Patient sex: M
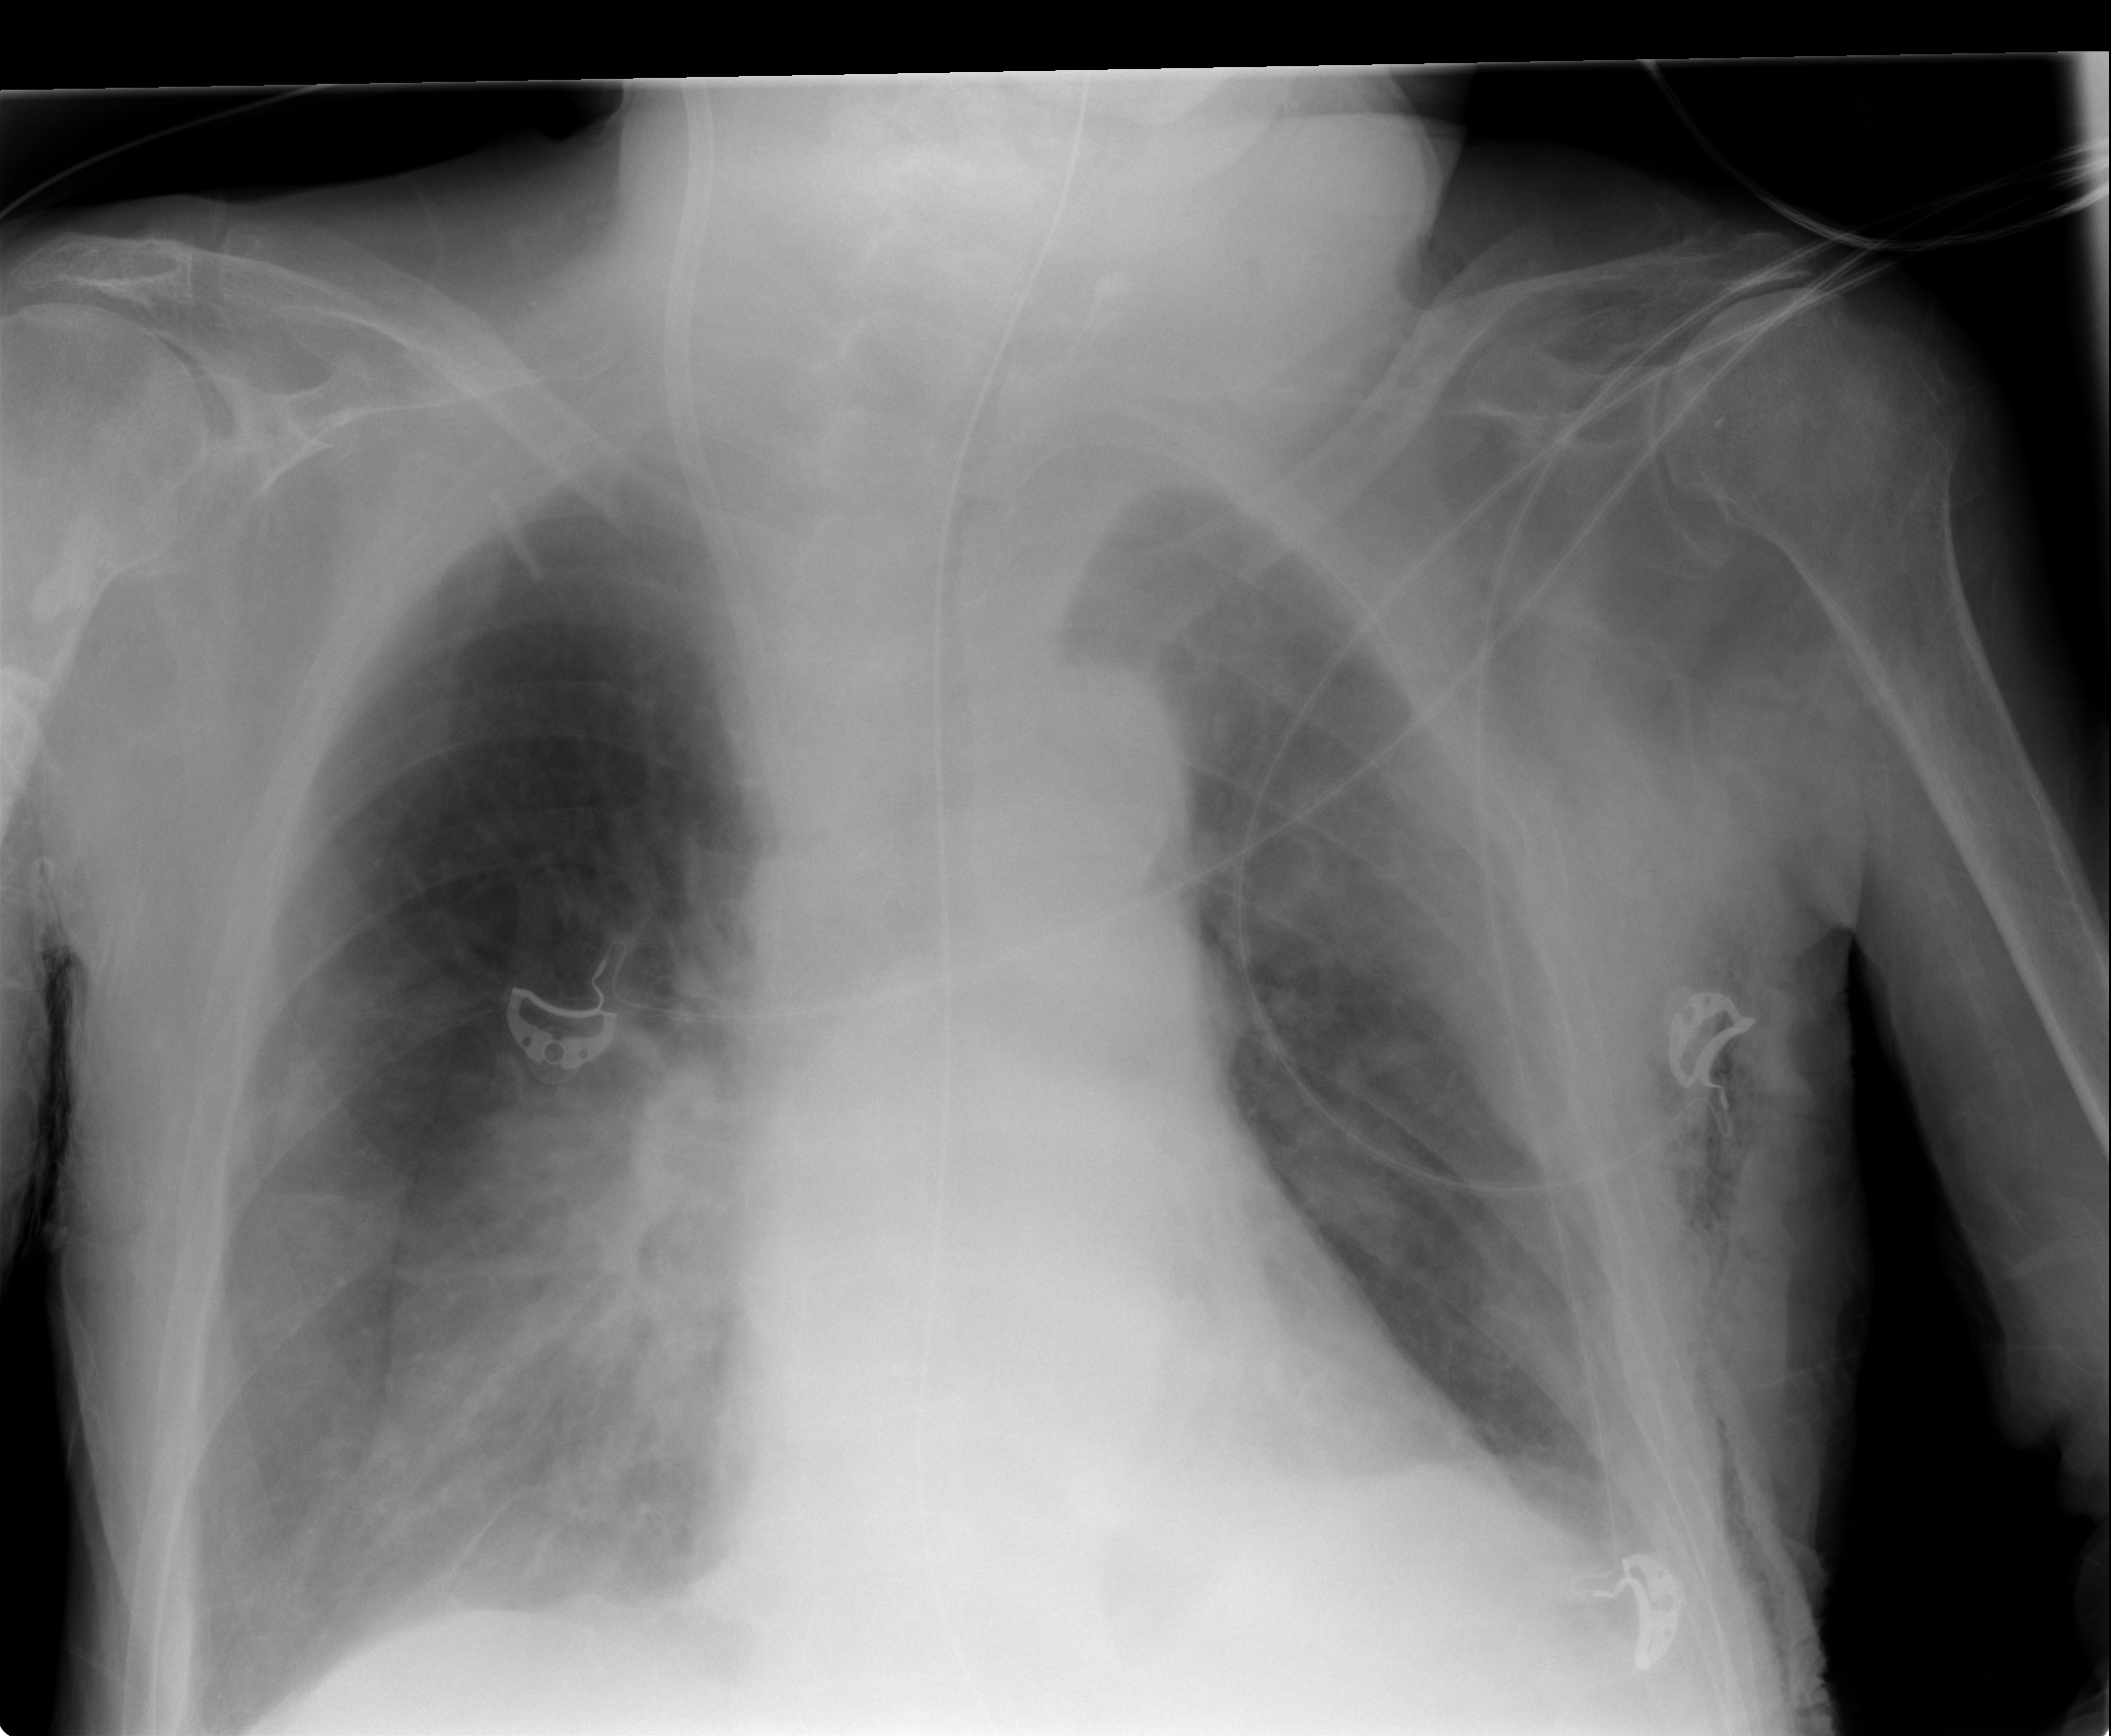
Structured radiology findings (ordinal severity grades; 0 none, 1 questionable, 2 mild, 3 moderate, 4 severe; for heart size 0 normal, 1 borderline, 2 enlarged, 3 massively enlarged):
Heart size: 0
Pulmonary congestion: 0
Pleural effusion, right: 2
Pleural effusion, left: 1
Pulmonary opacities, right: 2
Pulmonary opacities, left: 0
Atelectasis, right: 2
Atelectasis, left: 1